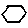
Label: hexagon